Question: So there's a couple methods in the Android SensorManager to get your phone's orientation:
'''
float[] rotational = new float[9];
float[] orientation = new float[3];
SensorManager.getRotationMatrix(rotational, whatever, whatever, whatever);
SensorManager.getOrientation(rotational, orientation);
'''
This gives you a rotation matrix called "rotational" and an array of 3 orientation angles called "orientation". However, I can't use the angles in my AR program - what I need is the actual vectors which represent the axes.
For example, in this image from Wikipedia:

I'm basically being given the a, b, and g angles (though not exactly since I don't have an N - I'm being given the angles from each of the blue axes), and I need to find vectors which represents the X, Y, and Z axes (red in the image). Does anyone know how to do this conversion? The directions on Wikipedia are very complicated, and my attempts to follow them have not worked. Also, I think the data that Android gives you may be in a slightly different order or format than what the conversion directions on Wikipedia expect.
Or as an alternative to these conversions, does anyone know any other ways to get the X, Y, and Z axes from the camera's perspective? (Meaning, what vector is the camera looking down? And what vector does the camera consider to be "up"?)
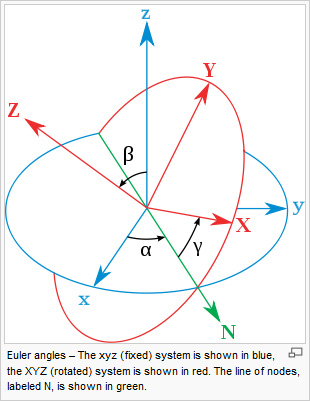
Answer: '''
SensorManager.getRotationMatrix(rotational, null, gravityVals, geoMagVals);
// camera's x-axis
Vector u = new Vector(-rotational[1], -rotational[4], -rotational[7]); // right of phone (in landscape mode)
// camera's y-axis
Vector v = new Vector(rotational[0], rotational[3], rotational[6]); // top of phone (in landscape mode)
// camera's z-axis (negative into the scene)
Vector n = new Vector(rotational[2], rotational[5], rotational[8]); // front of phone (the screen)
// world axes (x,y,z):
// +x is East
// +y is North
// +z is sky
'''